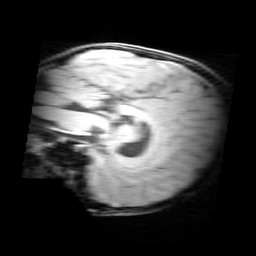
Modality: MP2RAGE
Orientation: sagittal
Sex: female
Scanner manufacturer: siemens
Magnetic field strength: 3 T
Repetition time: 5 s
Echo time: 0.00355 s